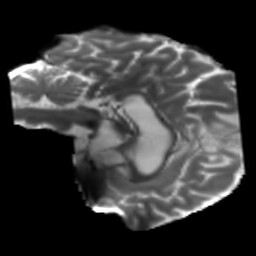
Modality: T2w
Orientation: sagittal
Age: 40
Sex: male
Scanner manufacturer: siemens
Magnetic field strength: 3 T
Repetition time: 5.25 s
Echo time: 0.08 s